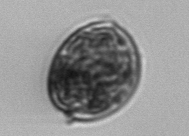
Label: Prorocentrum